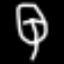
Label: leaf